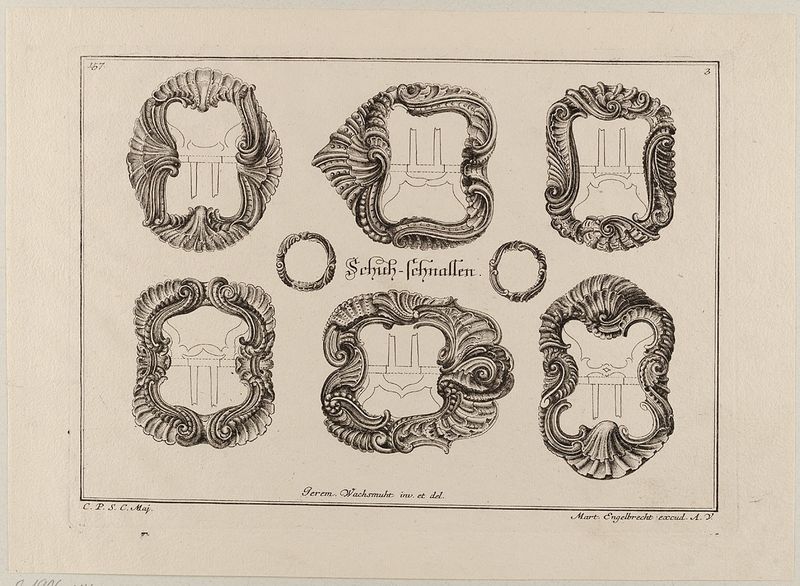
Titel: Sechs Schuhschnallen
Künstler: Martin Engelbrecht
Standort: Hamburg
Institution: Museum für Kunst und Gewerbe Hamburg
Schlagwörter: grau, schwarz, skizze, zeichnung, rahmen, bild, brosche, rokoko, schön, papier, grafik, graphik, weis, ornamente, verzierung, fotografie, photographie, spange, schnalle, druckgraphik, druckgrafik, radierung, schuh, kunst, kunstgewerbe, schnörkel, kunsthandwerk, design, rocaille, style, reproduktionen, schuhschnalle, industriedesign, druckerzeugnisse, muschelwerk, ornamentstich, vorlageblätter